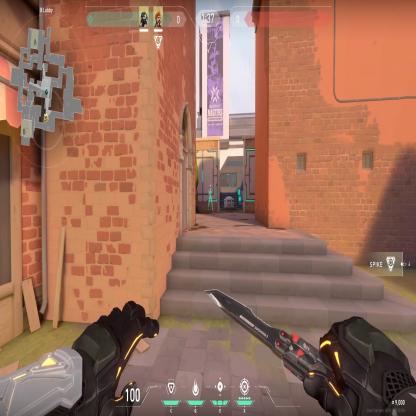
Label: teammate